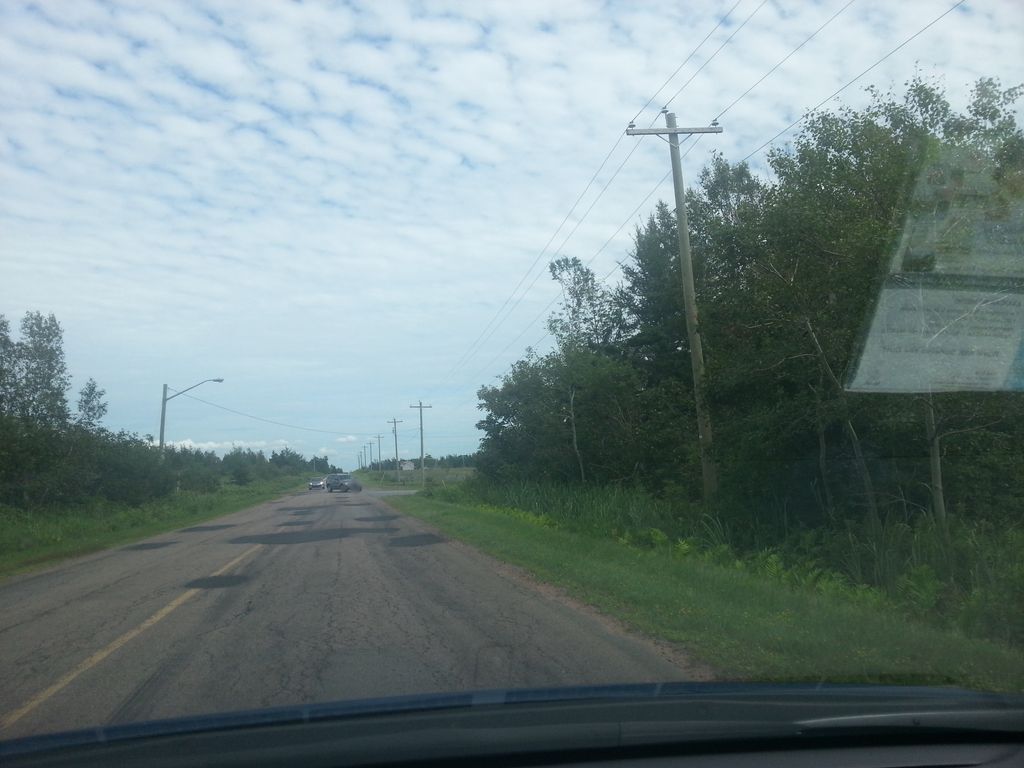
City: charlottetown